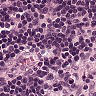
Metastatic tissue present: no